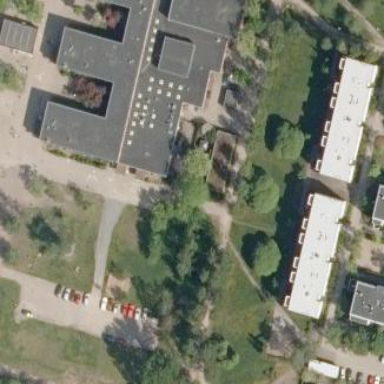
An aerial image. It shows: Building with flat roof.